Field crop: maize
Growth stage: 1
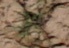
Species: lolium